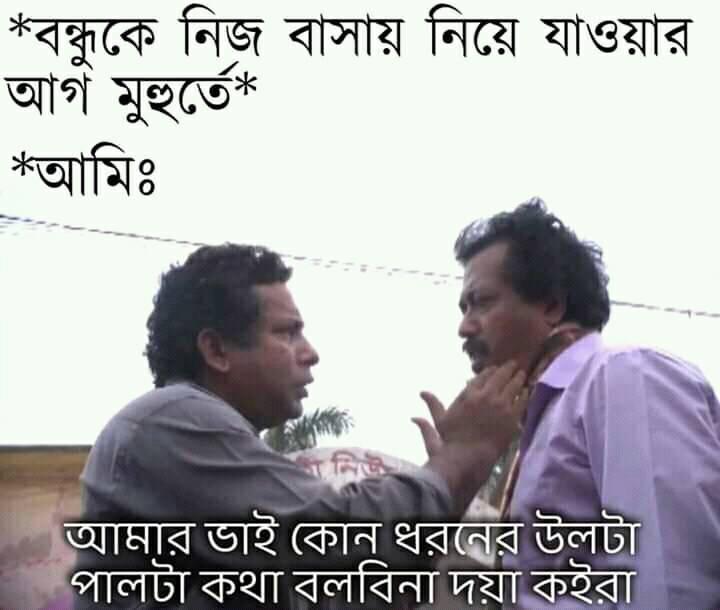
Caption: *বন্ধুকে নিজ বাসায় নিয়ে যাওয়ার আগ মুহুর্তে      *আমিঃ  আমার ভাই কোন ধরনের উলটা পালটা কথা বলবিনা দয়া কইরা
Label: non-hate